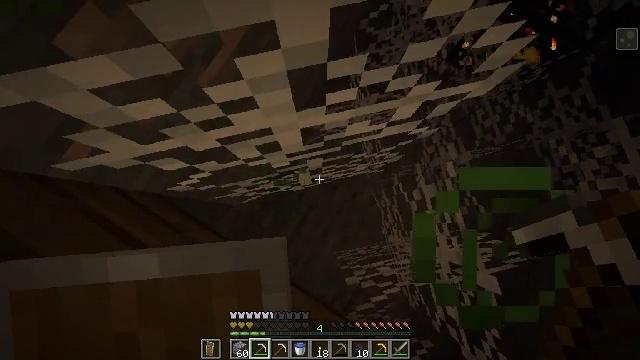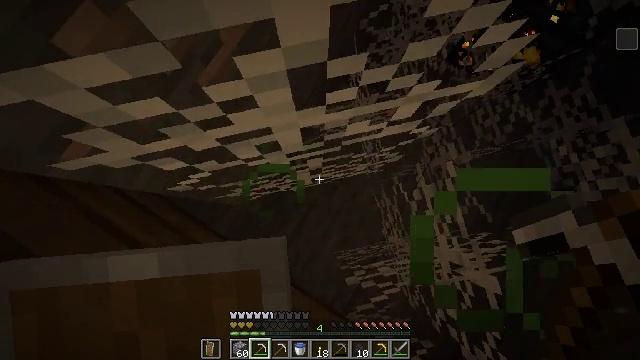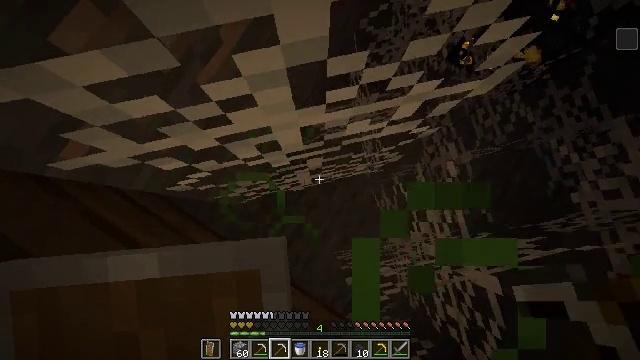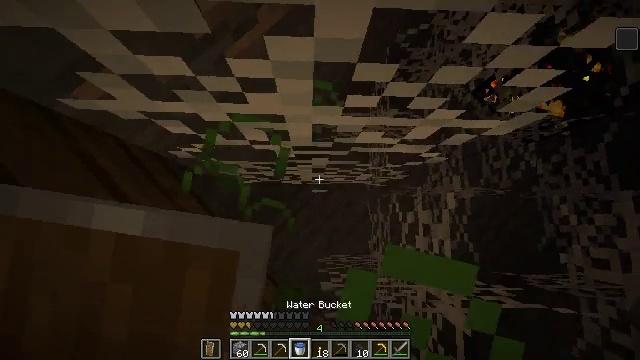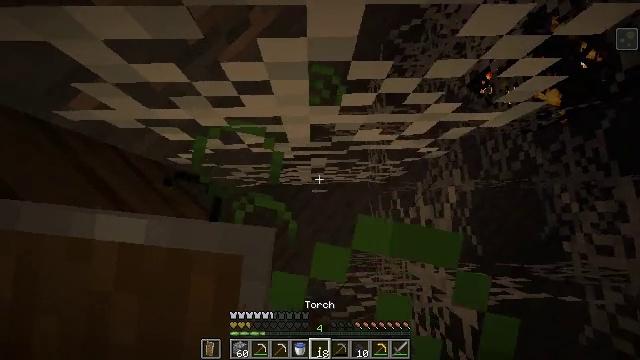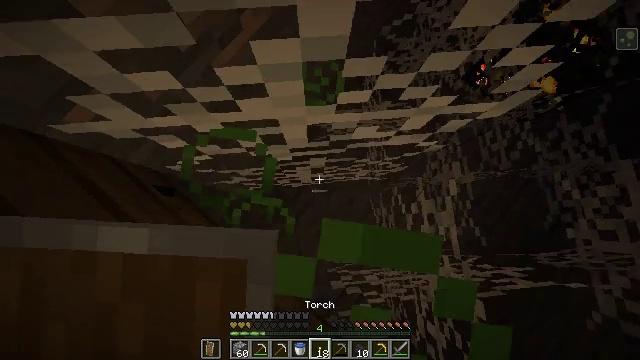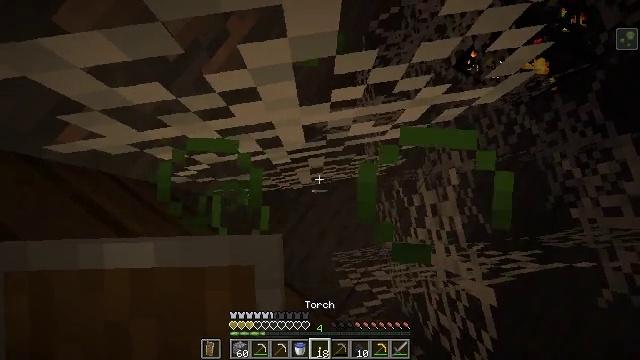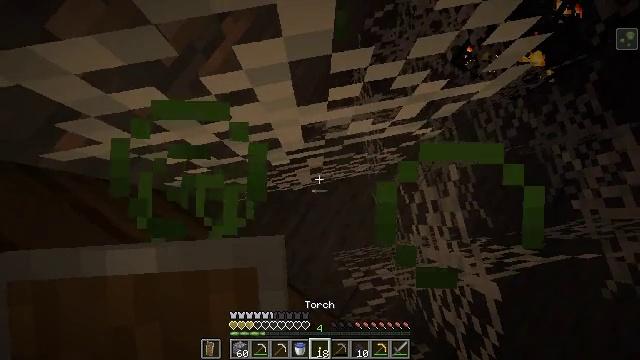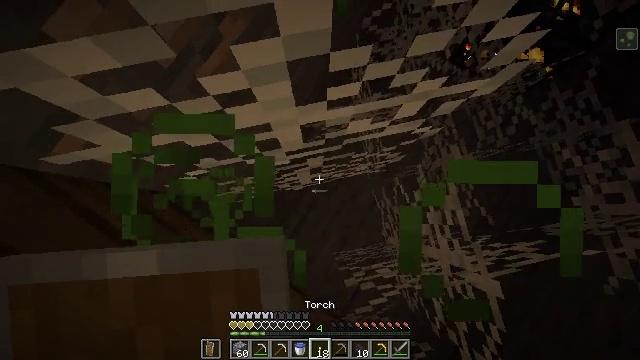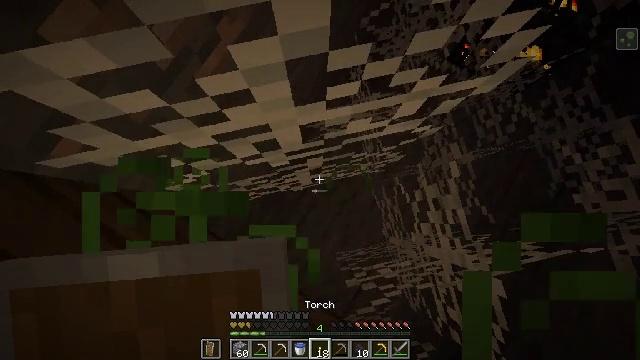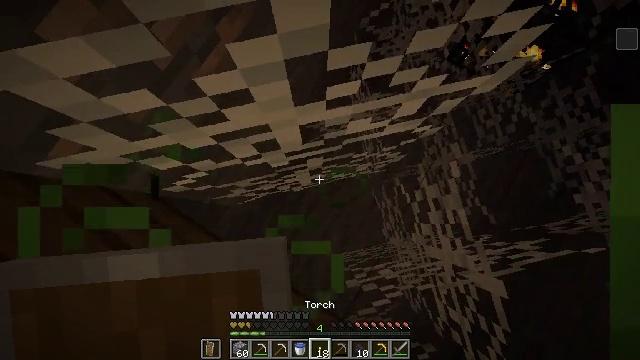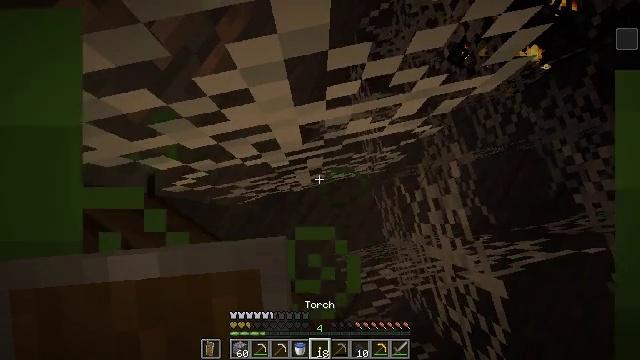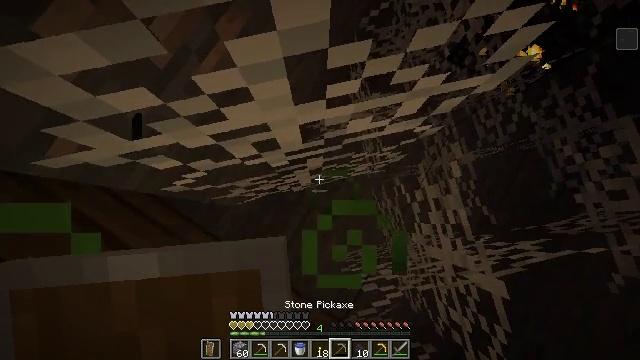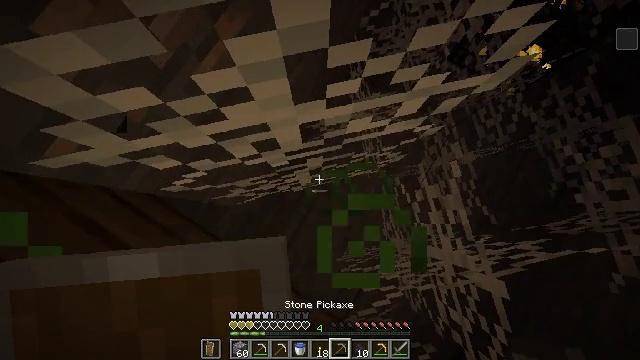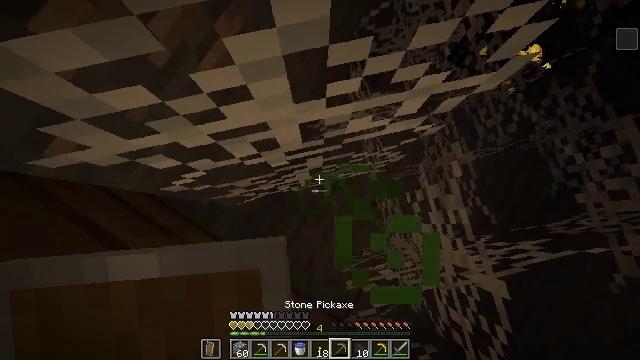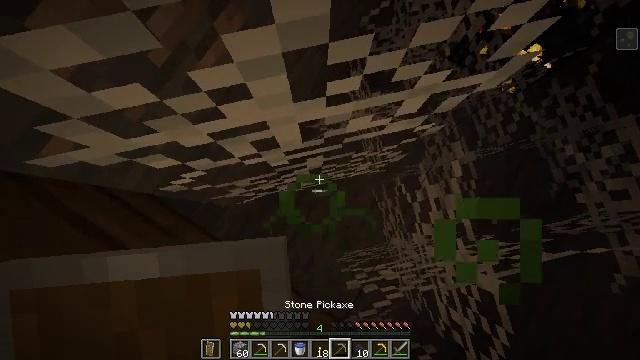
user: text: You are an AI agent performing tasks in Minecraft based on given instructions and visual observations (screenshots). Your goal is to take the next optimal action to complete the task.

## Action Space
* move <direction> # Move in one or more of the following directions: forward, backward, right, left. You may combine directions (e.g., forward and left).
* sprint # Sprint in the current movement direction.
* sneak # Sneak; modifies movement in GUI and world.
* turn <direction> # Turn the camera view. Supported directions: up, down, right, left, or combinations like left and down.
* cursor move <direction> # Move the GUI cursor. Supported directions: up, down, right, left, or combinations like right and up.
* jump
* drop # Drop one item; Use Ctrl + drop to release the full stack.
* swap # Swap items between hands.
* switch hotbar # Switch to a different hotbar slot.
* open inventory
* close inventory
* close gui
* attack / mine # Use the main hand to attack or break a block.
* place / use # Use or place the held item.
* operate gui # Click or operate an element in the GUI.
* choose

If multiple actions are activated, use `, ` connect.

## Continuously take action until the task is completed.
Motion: motion action
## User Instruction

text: Gather cobweb from abandoned mineshafts.
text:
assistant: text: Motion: jump
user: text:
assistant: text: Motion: jump
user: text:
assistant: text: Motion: jump
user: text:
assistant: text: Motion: jump
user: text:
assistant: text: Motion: jump
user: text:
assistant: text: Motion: jump
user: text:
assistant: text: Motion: jump
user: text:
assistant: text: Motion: jump
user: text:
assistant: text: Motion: jump
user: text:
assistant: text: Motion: jump
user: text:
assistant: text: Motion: jump
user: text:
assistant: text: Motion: jump
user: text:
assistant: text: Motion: jump
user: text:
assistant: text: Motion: jump
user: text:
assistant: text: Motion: jump
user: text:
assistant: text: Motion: jump
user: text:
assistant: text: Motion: jump
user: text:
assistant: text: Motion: jump
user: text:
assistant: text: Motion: jump
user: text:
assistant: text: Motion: jump
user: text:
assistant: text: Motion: jump
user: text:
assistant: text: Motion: jump
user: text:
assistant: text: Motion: jump
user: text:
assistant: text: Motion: jump
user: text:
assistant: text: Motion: jump
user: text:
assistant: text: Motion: jump
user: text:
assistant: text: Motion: jump
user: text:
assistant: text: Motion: jump
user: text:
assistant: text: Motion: jump
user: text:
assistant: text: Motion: jump